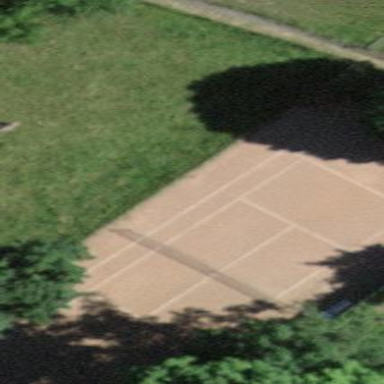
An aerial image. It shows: Tennis court on pitch.